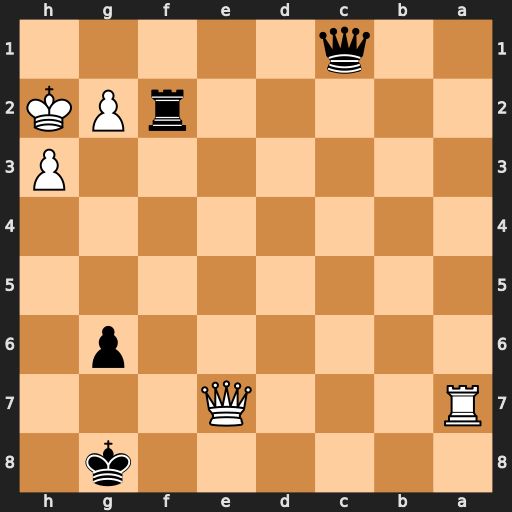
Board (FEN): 6k1/R3Q3/6p1/8/8/7P/5rPK/2q5
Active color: b
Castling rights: -
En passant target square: -
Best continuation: Qf4+ Kg1 Rf1#